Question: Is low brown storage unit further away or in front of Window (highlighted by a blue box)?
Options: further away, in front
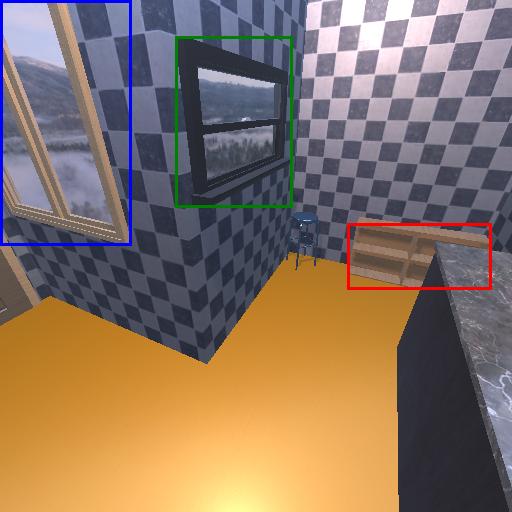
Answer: further away